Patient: sex F, age 54
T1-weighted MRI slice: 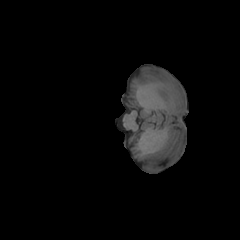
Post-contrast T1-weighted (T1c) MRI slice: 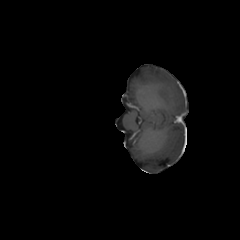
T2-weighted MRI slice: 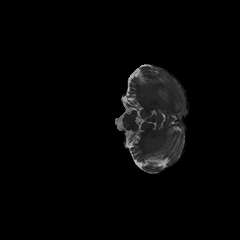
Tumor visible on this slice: no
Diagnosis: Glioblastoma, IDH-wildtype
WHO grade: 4